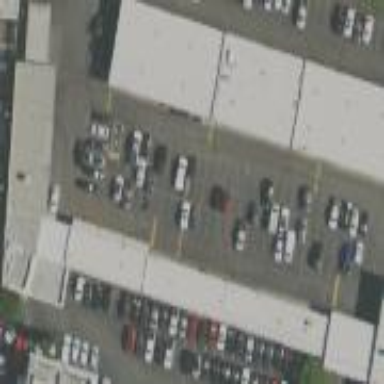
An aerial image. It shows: Commercial building housing car repair shop.